Question: '''
<form action="https://www.sandbox.paypal.com/cgi-bin/webscr" method="post">
<input type="hidden" name="cmd" value="_s-xclick">
<input type="hidden" name="hosted_button_id" value="YYHZM9FTBZQGW">
<input type="hidden" name="amount" value="20.00">
<input type="image" src="https://www.sandbox.paypal.com/en_US/i/btn/btn_buynowCC_LG.gif" border="0" name="submit" alt="PayPal - The safer, easier way to pay online!">
<img alt="" border="0" src="https://www.sandbox.paypal.com/en_US/i/scr/pixel.gif" width="1" height="1">
</form>
'''
this is a paypal sandbox button. all i want to do is to post the TOTAL price of all the product the user buy in my website.
I created a button with nothing to post because basically i want to post dynamically in the future using a php variable so I think I don't need to set up the item price, name, quantity in the sandbox create button features. how am i suppose to do that.

this is the output. I want the item price to be not editable same as with description and quantity
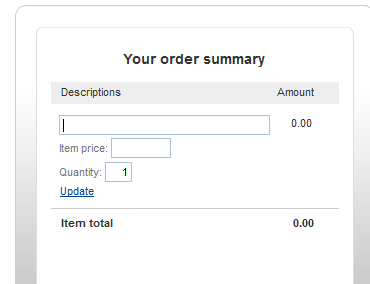
Answer: The reason you can't override the amount dynamically, is because you have a so-called 'PayPal hosted button'.
With a hosted button, the amount is stored on PayPal's side and can't be overwritten with the 'amount' variable.
You'll either want to use a non-hosted button, or use the <URL> API call to dynamically update the button's amount.
An example request for BMUpdateButton would look as follows:
'''
USER=Your API username
PWD=Your API password
SIGNATURE=Your API signature
VERSION=82.0
HOSTEDUBTTONID=The value of <input type="hidden" name="hosted_button_id" value="">
BUTTONTYPE=The type of button. E.g. BUYNOW
BUTTONCODE=The type of code you want to get back. E.g. HOSTED
L_BUTTONVAR0=amount=The new amount with a period as separator
L_BUTTONVAR1=item_name=Optional: a new item name if you wish
'''
Similary, you could also use the <URL>
The reason to use a hosted button is because it's more secure. A non-hosted, unencrypted button would basically leave the amounts open to manipulation. Fraudulent transactions waiting to happen.